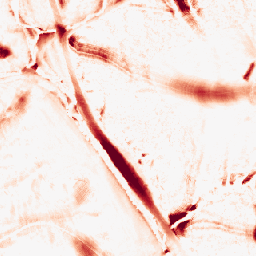
Category: morphological
Decomposition family: morphological
Decomposition parameters: operation: opening
size: 20
Upsampling method: nearest
Upsampling parameters: scale: 8
Upsampling scale: 8